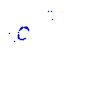
Particle: proton